Interaction volume radius: 5 \u00c5
Interaction volume height: 35 \u00c5
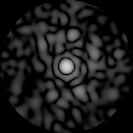
Disorder parameter: 0.8577